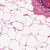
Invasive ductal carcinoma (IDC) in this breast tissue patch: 0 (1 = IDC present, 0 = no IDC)